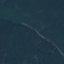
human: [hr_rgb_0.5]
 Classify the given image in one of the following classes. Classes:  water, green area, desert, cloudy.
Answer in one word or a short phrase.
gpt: green area